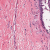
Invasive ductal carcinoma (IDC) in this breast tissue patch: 0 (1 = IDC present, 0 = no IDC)